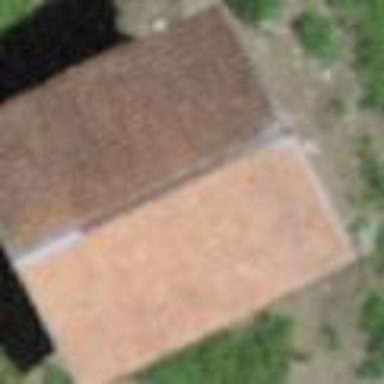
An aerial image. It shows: Rural barn.